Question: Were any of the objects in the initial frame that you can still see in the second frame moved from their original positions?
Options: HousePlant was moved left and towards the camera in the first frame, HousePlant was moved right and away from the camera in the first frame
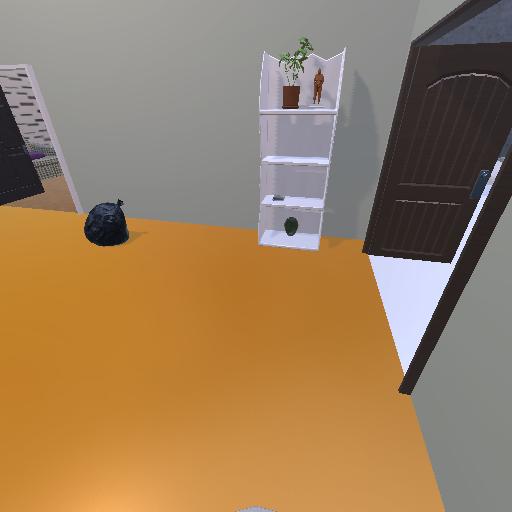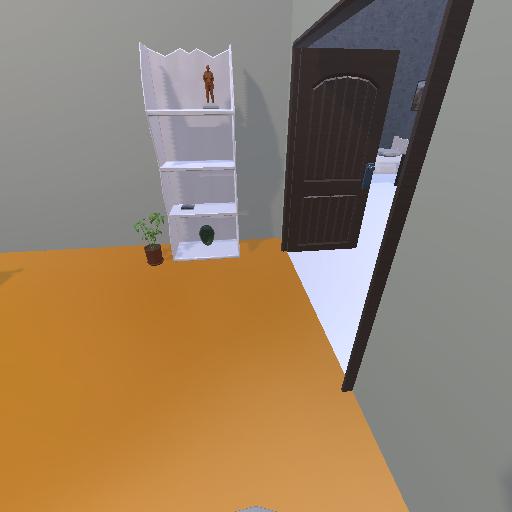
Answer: HousePlant was moved left and towards the camera in the first frame